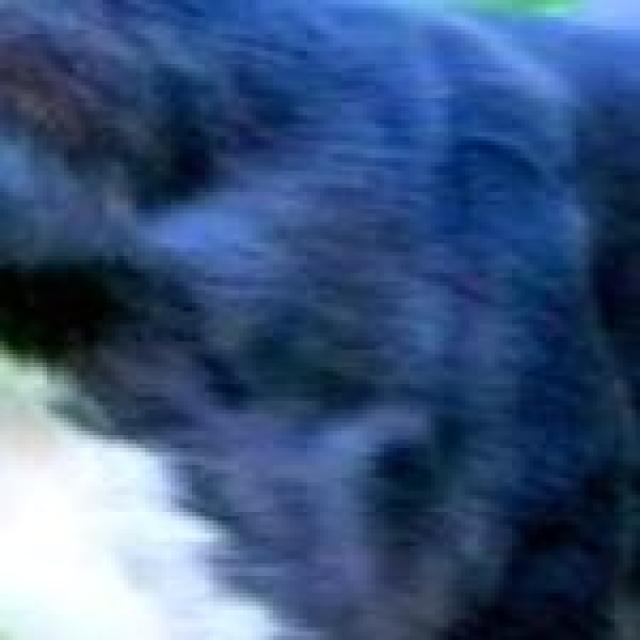
Healthy canine skin — no visible lesions, inflammation, or abnormalities. The skin and coat appear normal.